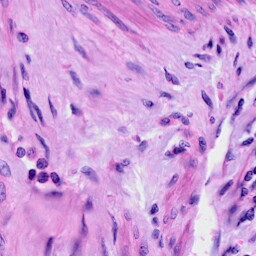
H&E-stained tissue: Cervix